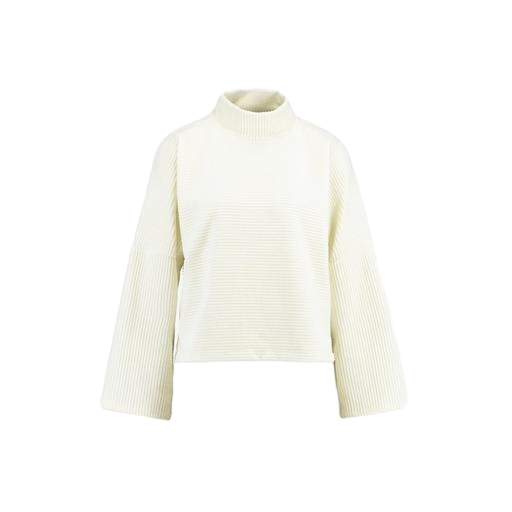
high-neck top, white pullover, white jumper, white background